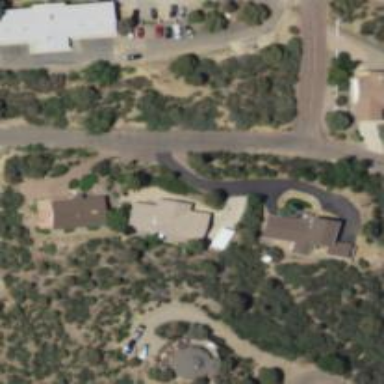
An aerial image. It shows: Driveway leading to service road.